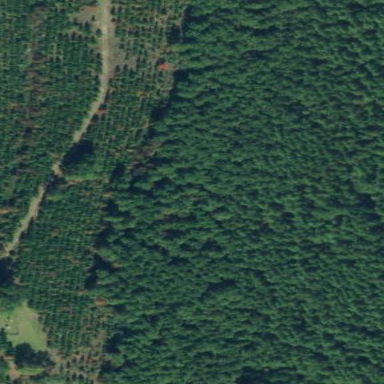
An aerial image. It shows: Evergreen forest with needle-leaved trees.